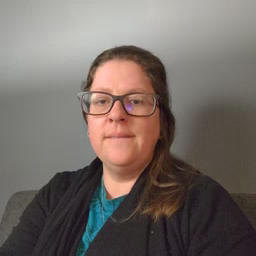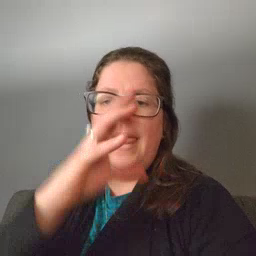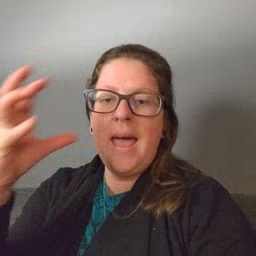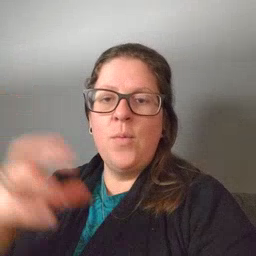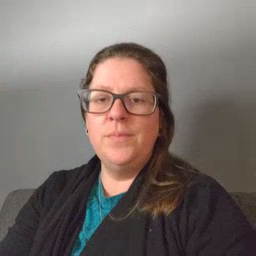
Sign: cloud